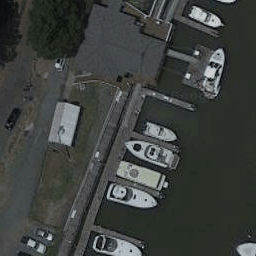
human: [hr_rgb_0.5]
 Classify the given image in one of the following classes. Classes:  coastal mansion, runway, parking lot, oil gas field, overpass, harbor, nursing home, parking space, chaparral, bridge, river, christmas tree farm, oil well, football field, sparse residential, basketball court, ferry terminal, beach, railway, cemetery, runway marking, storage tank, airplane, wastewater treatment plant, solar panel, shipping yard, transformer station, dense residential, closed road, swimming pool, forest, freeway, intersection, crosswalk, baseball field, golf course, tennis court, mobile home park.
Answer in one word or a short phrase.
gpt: harbor